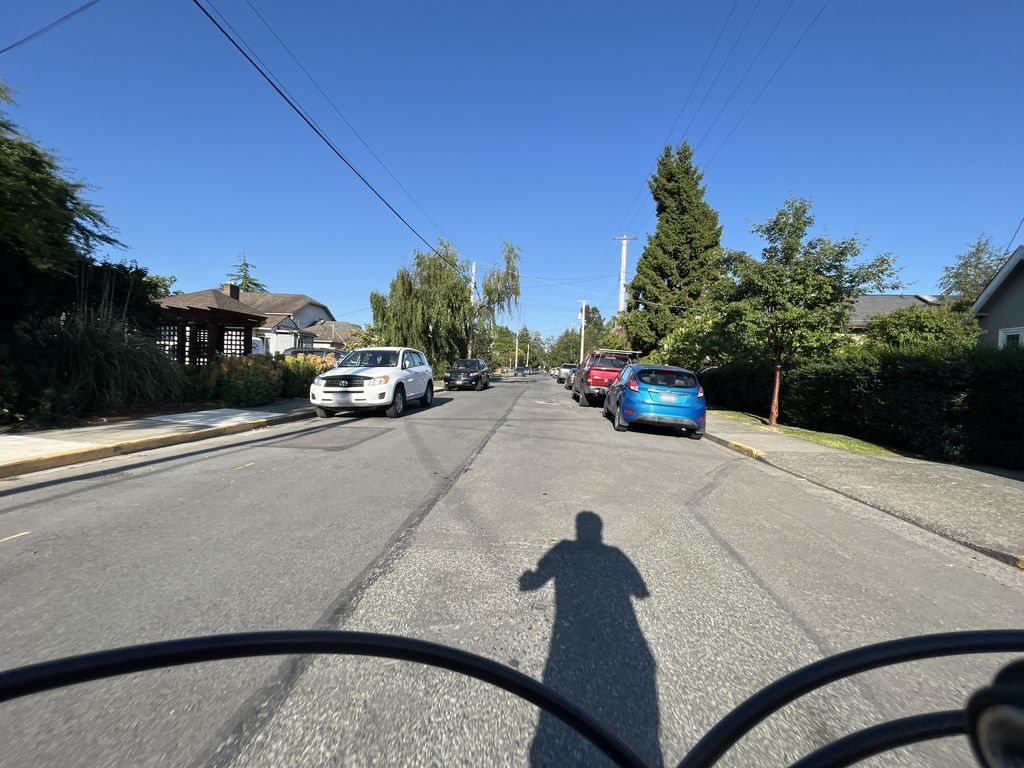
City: victoria